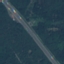
Label: Highway